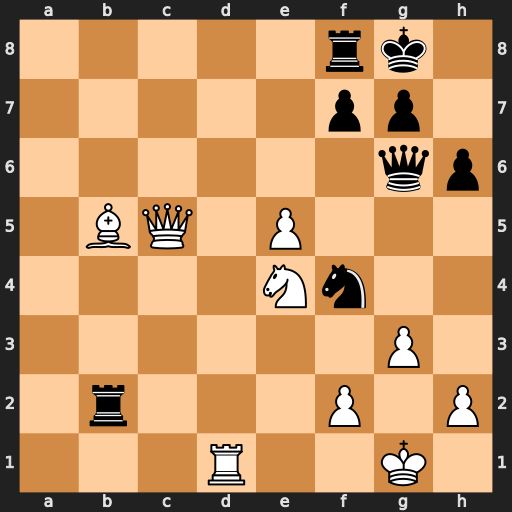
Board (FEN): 5rk1/5pp1/6qp/1BQ1P3/4Nn2/6P1/1r3P1P/3R2K1
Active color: w
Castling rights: -
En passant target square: -
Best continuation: Qxf8+ Kh7 Qc5